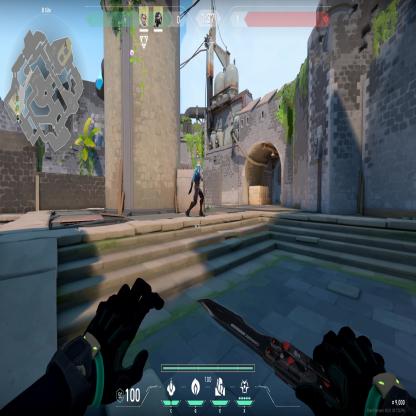
Label: teammate